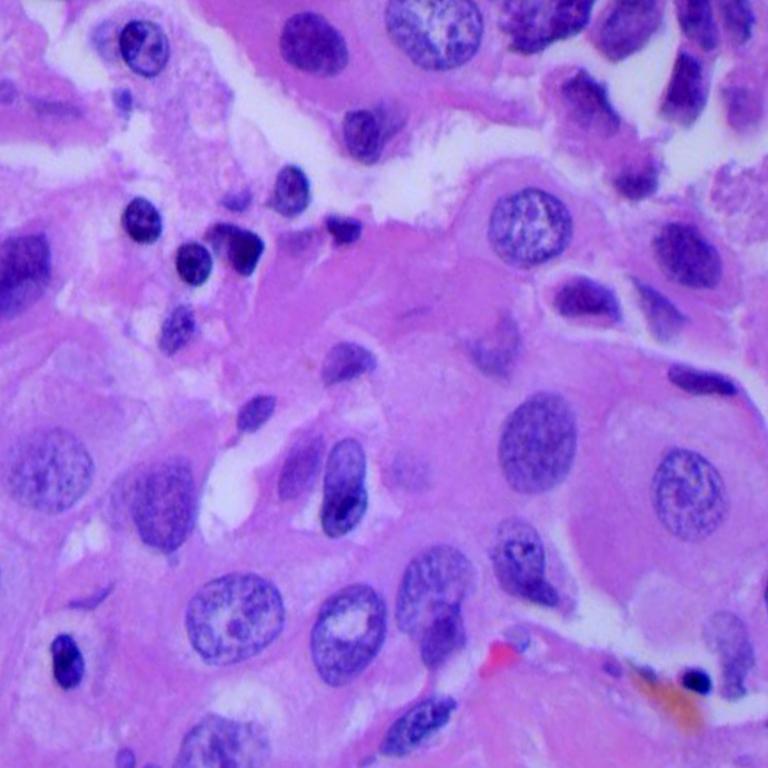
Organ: lung
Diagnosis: adenocarcinomas